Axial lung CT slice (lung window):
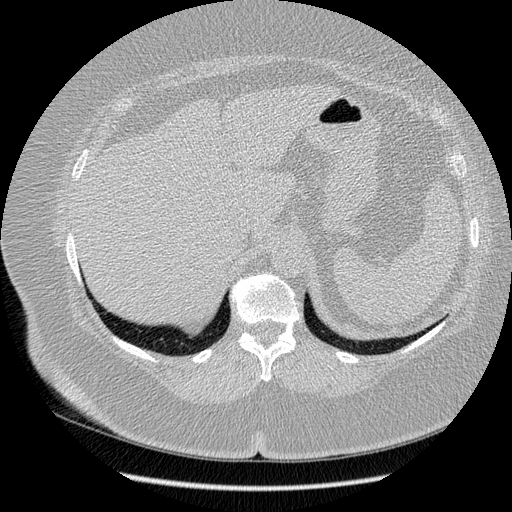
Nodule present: no